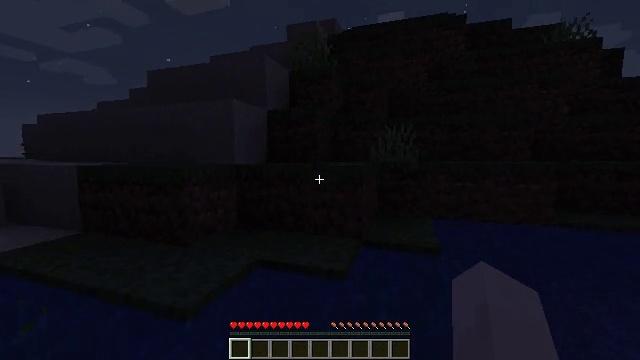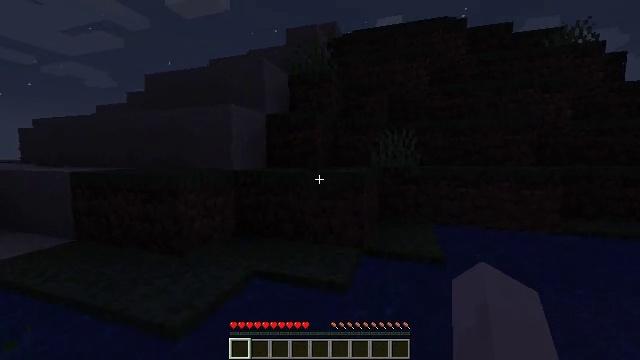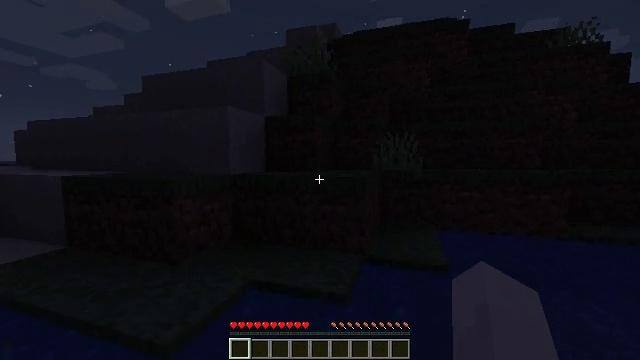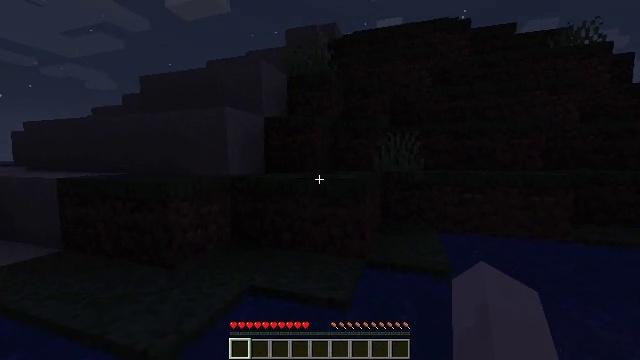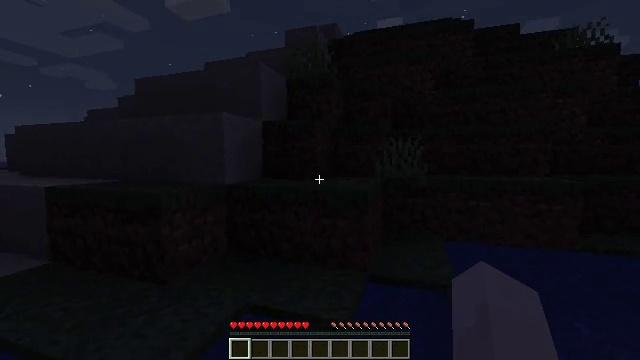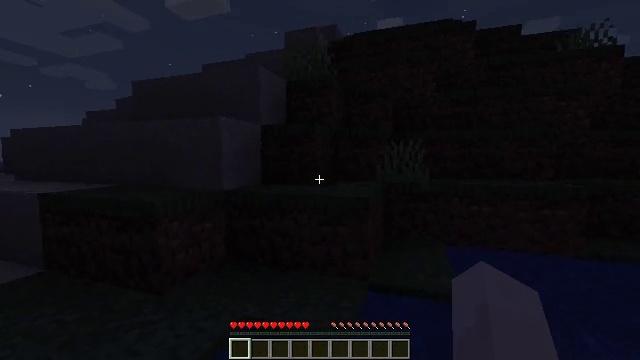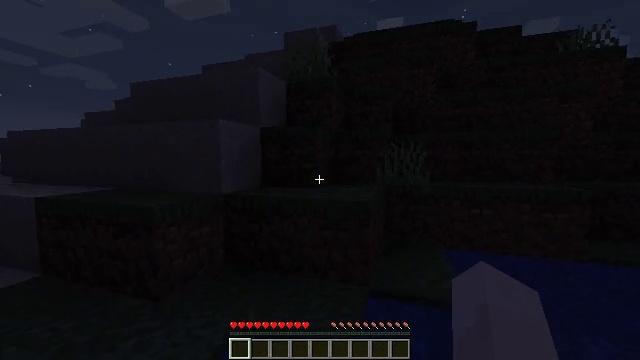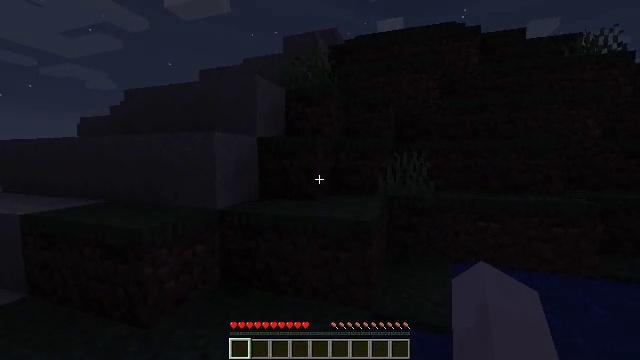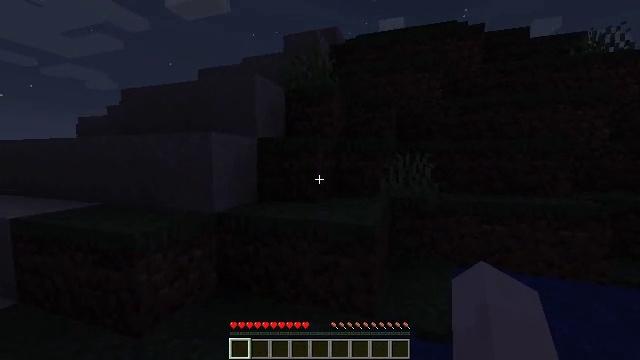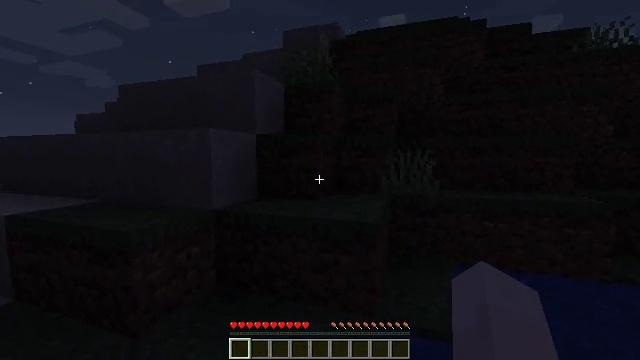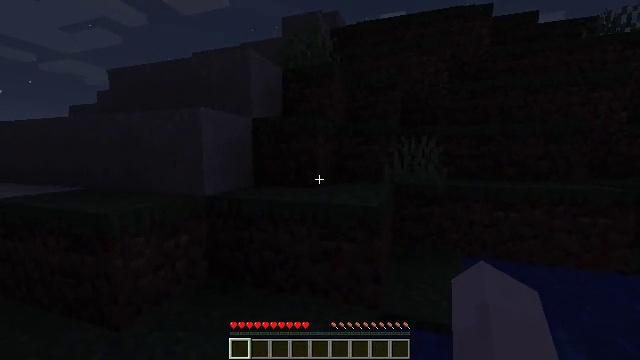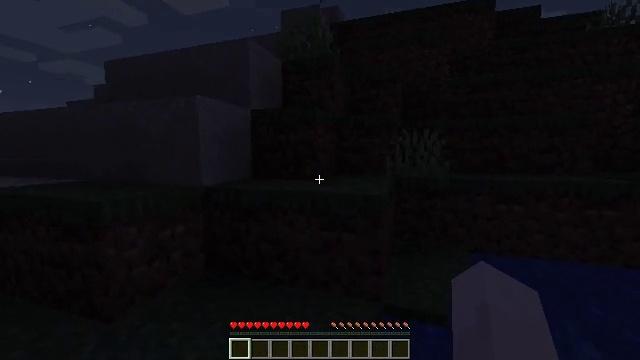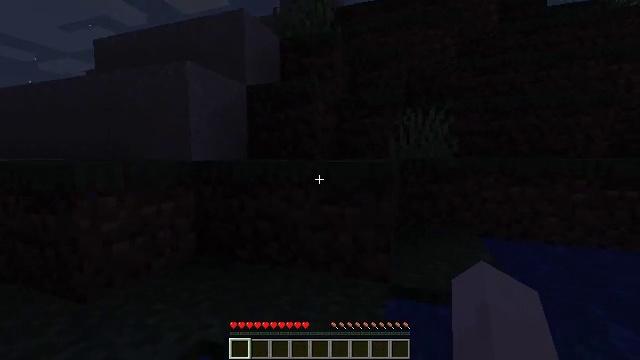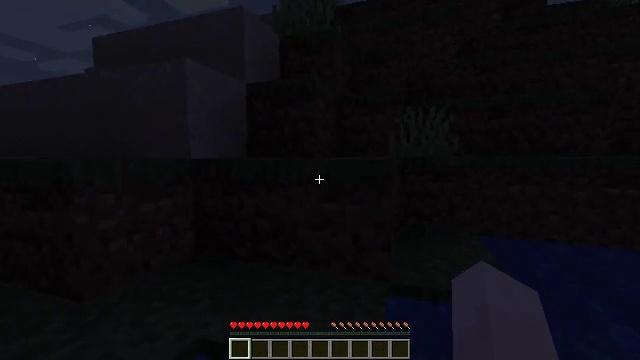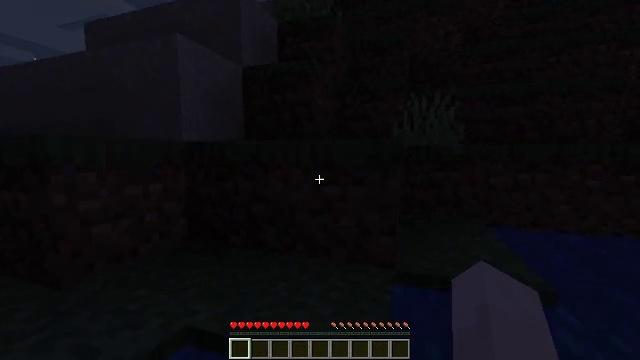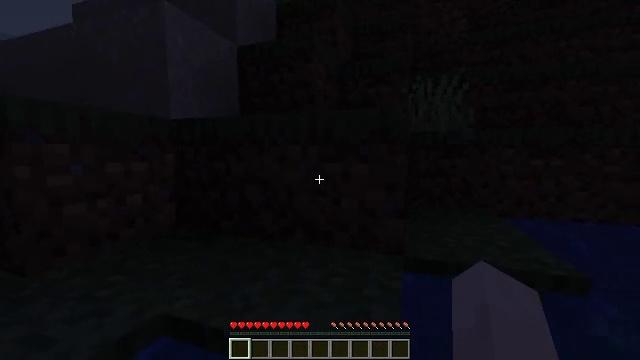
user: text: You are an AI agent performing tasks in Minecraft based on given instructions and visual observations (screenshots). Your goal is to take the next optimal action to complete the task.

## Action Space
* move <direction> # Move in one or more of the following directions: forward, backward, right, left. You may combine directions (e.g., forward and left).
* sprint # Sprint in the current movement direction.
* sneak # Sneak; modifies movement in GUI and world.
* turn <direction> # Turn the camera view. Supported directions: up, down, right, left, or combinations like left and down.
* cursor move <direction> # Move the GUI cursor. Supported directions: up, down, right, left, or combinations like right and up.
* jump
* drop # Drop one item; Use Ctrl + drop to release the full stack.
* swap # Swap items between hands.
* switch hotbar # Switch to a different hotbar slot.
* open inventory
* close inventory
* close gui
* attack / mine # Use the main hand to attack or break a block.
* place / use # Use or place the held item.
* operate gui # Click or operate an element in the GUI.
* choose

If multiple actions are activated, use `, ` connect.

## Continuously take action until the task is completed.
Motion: motion action
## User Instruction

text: Attack the chest to pick it up.
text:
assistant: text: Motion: move forward
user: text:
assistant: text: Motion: move forward
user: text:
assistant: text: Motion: move forward, jump
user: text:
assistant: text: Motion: move forward, jump
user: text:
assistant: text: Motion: move forward, jump
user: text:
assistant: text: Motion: move forward, jump
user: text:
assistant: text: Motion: move forward, jump
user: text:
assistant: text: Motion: move forward, jump
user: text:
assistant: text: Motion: move forward, jump
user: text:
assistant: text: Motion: move forward
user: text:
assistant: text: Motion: move forward
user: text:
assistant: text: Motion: move forward
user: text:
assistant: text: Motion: move forward
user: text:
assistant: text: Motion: move forward
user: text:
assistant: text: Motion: move forward
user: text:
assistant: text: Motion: move forward and move left
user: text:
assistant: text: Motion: move forward and move left, jump
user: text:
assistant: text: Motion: move forward and move left, jump
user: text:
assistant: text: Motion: move forward, jump
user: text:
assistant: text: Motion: move forward, jump
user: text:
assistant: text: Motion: move forward
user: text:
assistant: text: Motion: move forward, jump
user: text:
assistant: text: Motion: move forward, jump
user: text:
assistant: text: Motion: move forward, jump
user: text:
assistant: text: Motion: move forward, jump
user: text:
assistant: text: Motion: move forward, turn right
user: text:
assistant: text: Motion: move forward, turn right
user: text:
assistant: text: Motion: move forward, turn right, jump
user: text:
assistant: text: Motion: move forward, turn right, jump
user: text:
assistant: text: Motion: move forward, turn right, jump